Chest X-ray:
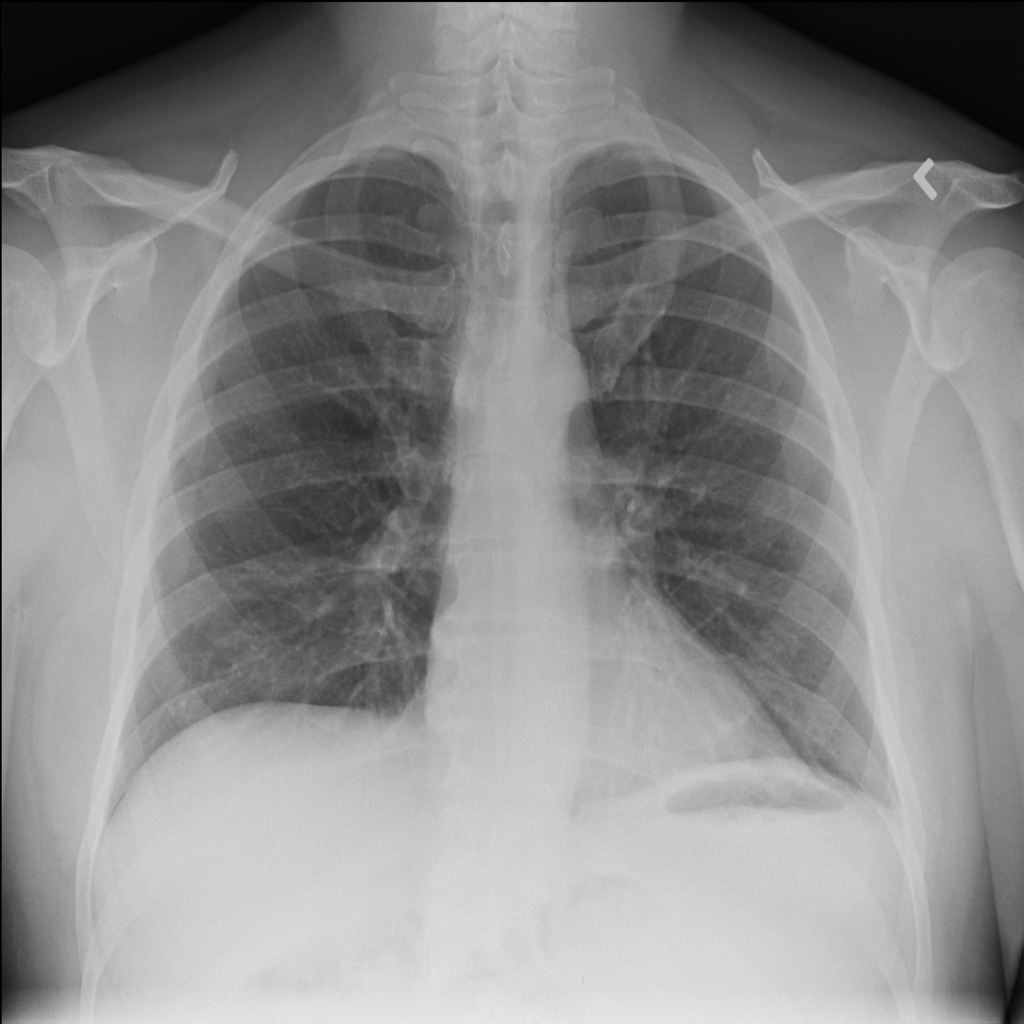
No abnormal finding: yes